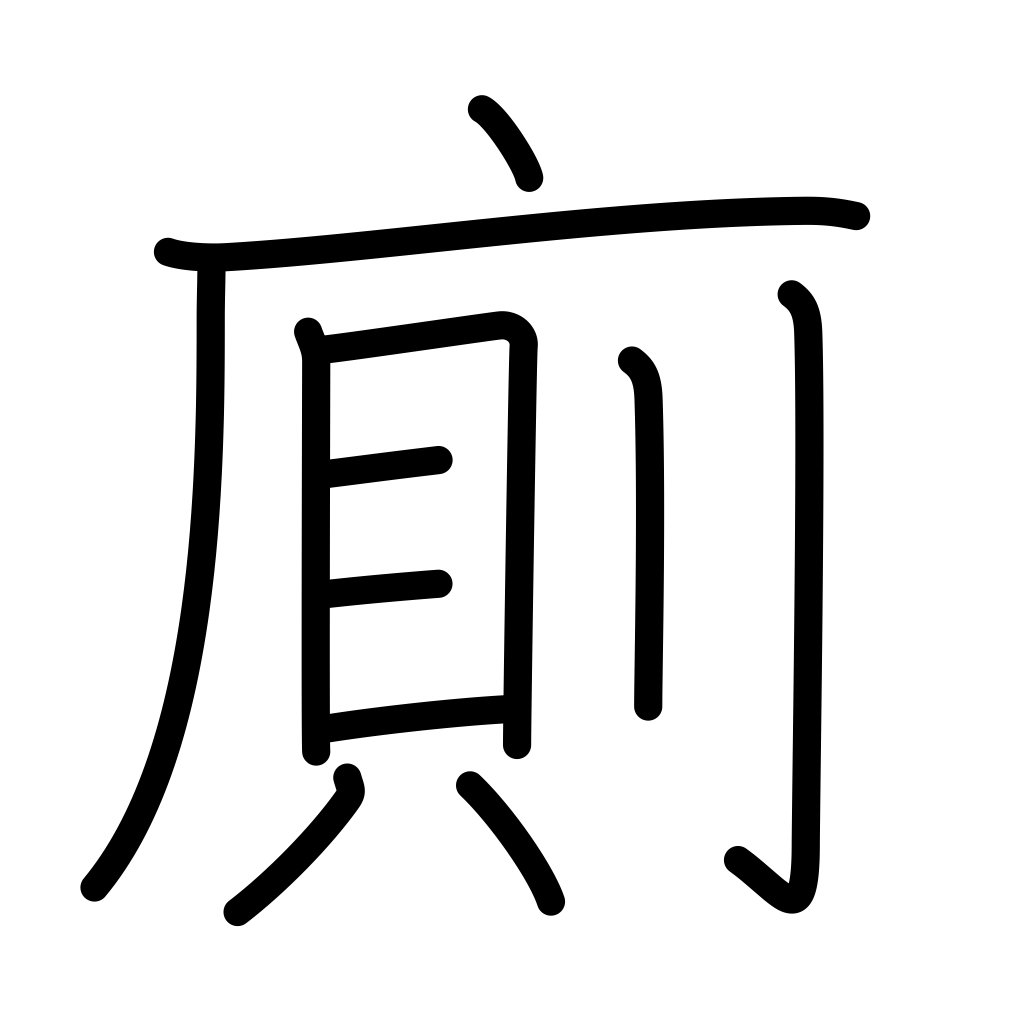
Meaning: toilet, lavatory, mingle with